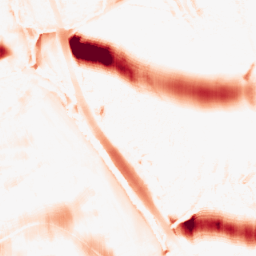
Category: morphological
Decomposition family: morphological_ellipse
Decomposition parameters: operation: opening
width: 50
height: 20
Upsampling method: bilinear
Upsampling parameters: scale: 4
Upsampling scale: 4